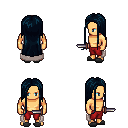
a pixel art fantasy rpg character, male body template, human, tanned skin, gray cape, red pants, raven extra-long hairstyle, gray slippers, dagger, four views (front, back, left, right), 2x2 character sprite sheet, small pixel art, hard edges, no anti-aliasing